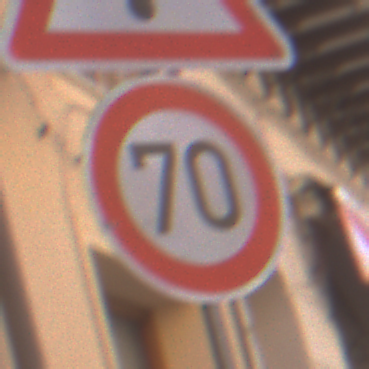
Verkehrszeichen: Geschwindigkeit70
Zusatzzeichen oben: Gefahrenstelle
Umgebung: Outdoor, Urban
Tageszeit: MorningAfternoon
Wetter: Clear
Licht: Natural
Jahreszeit: NotSpecified
Kontrast: LowContrast